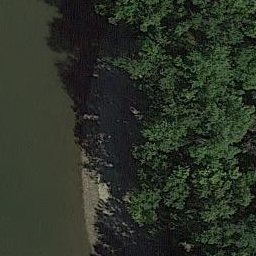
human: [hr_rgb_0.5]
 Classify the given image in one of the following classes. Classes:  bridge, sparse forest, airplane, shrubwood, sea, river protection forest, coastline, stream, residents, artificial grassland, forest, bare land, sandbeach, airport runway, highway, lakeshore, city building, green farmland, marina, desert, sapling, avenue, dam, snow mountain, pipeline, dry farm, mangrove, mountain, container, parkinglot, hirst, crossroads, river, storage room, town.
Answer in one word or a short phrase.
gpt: river protection forest